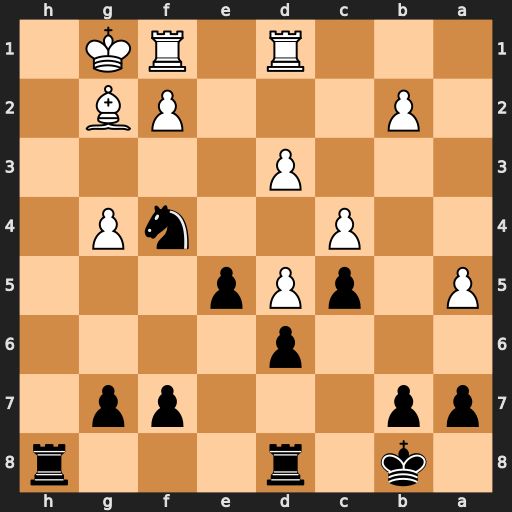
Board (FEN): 1k1r3r/pp3pp1/3p4/P1pPp3/2P2nP1/3P4/1P3PB1/3R1RK1
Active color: b
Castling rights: -
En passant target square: -
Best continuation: Ne2#